Question: Service Resource Skill is a junction object between Skill and Service Resource which shows as a related list in the Service Resource object. When I am trying to create a new Service Resource Skill, none of the fields are showing.

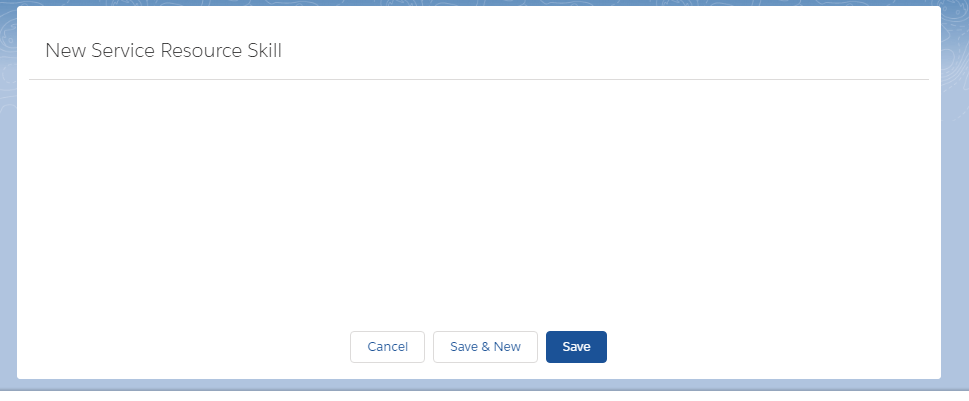
Answer: To be able to create service resource skill, CRUD at the parent object which was Service resource object has to be given.